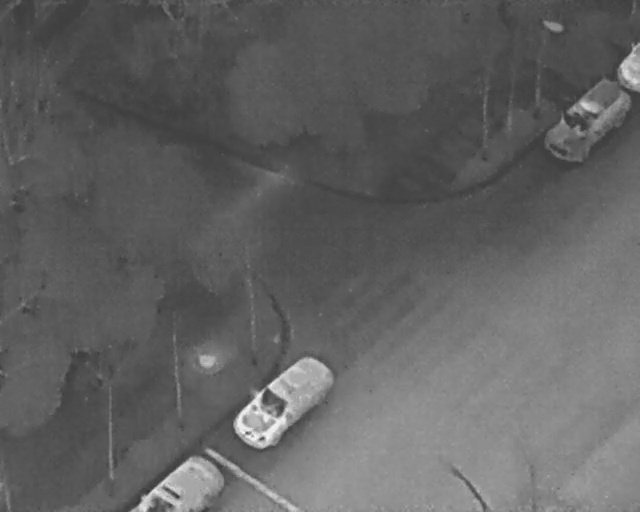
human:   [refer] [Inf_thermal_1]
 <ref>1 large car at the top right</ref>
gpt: <box>[[84, 18, 99, 28, 39]]</box>